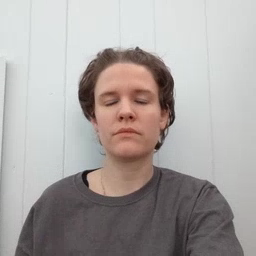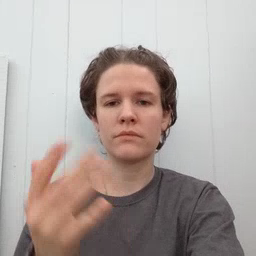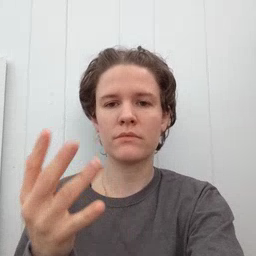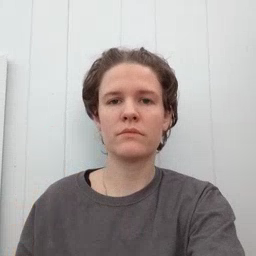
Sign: finger